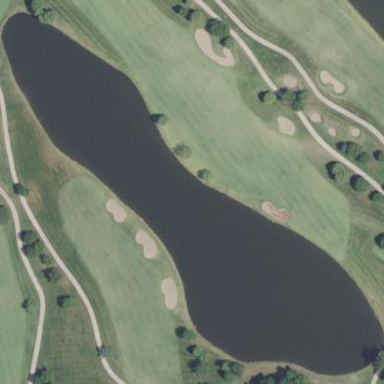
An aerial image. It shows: Water hazard on golf course. The hazard is natural water feature.